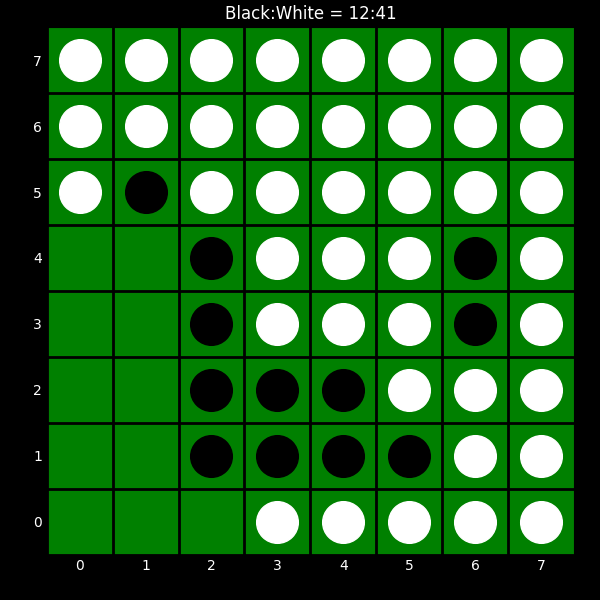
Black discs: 12
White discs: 41